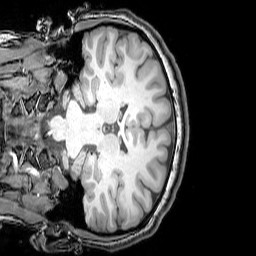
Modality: T1w
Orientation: coronal
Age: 20
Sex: female
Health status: healthy
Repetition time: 0.081 s
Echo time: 0.037 s